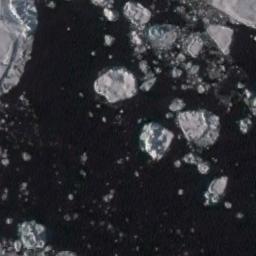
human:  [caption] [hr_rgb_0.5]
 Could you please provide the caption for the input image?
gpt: Countless ice cubes of various sizes are connected into a loose, Large piece floating on the blue sea .

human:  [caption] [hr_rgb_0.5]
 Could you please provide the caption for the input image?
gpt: A lot of sea ice of different sizes and thickness floats in the deep blue sea .

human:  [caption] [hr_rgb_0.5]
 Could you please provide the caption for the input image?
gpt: There is a big ice and many small ice on the dark green sea .

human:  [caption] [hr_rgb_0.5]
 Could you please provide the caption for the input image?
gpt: There are sea ice of different sizes .

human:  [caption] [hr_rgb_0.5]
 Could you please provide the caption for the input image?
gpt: There are some pieces of sea ice .